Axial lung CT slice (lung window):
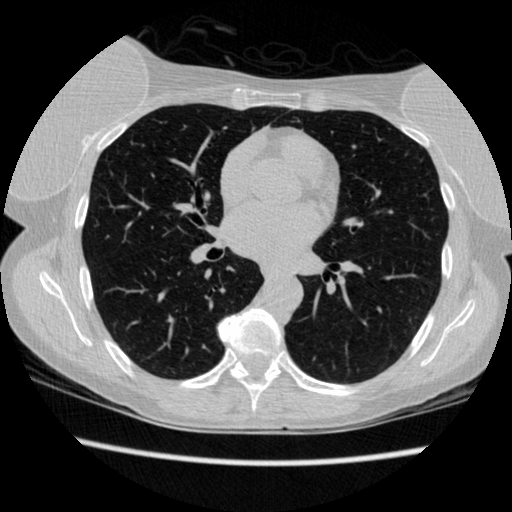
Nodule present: no